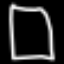
Label: square